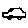
Label: car